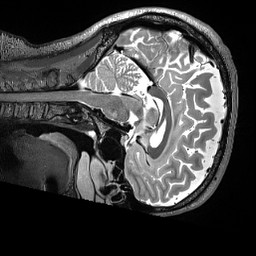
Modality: T2w
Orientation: sagittal
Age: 44
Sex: male
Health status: ill
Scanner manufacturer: siemens
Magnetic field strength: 3 T
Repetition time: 3.2 s
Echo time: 0.563 s